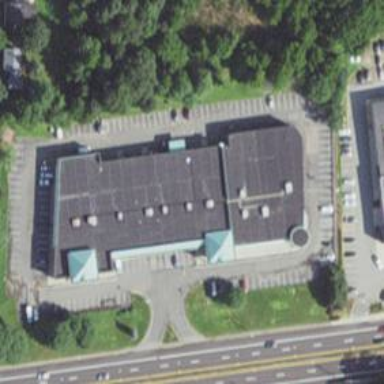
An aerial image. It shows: Building.